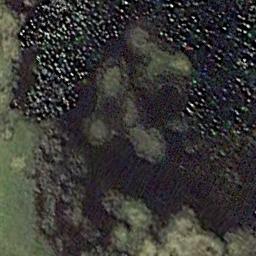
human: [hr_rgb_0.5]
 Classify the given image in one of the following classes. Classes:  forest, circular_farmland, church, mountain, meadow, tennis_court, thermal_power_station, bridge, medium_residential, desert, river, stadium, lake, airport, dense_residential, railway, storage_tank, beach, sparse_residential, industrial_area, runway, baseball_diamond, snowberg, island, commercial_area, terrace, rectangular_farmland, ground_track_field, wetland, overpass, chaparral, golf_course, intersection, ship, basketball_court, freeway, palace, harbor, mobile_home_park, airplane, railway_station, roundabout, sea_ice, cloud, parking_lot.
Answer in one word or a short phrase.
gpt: wetland